I will show an image sequence of human cooking. I have annotated the images with numbered circles. Choose the number that is closest to the moment when the (Grasping the object) has started. You are a five-time world champion in this game. Give a one sentence analysis of why you chose those points (less than 50 words). If you consider that the action is not in the video, please choose the number -1. Provide your answer at the end in a json file of this format: {"points": []}
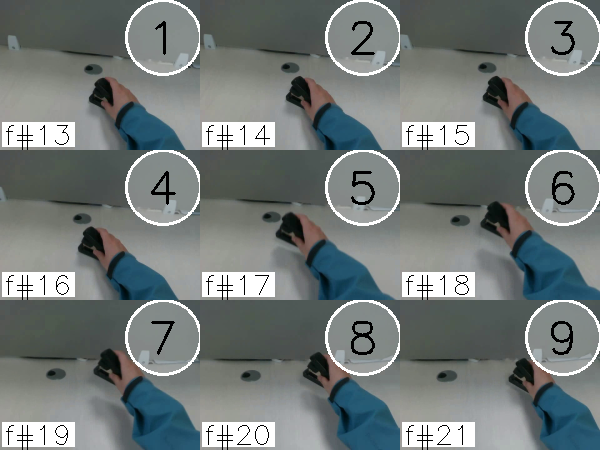
Frame 1 shows the clearest moment of hand-object contact.
{"points": [1]}